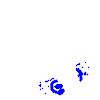
Particle: electron